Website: apple-inc
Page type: customer-info-address
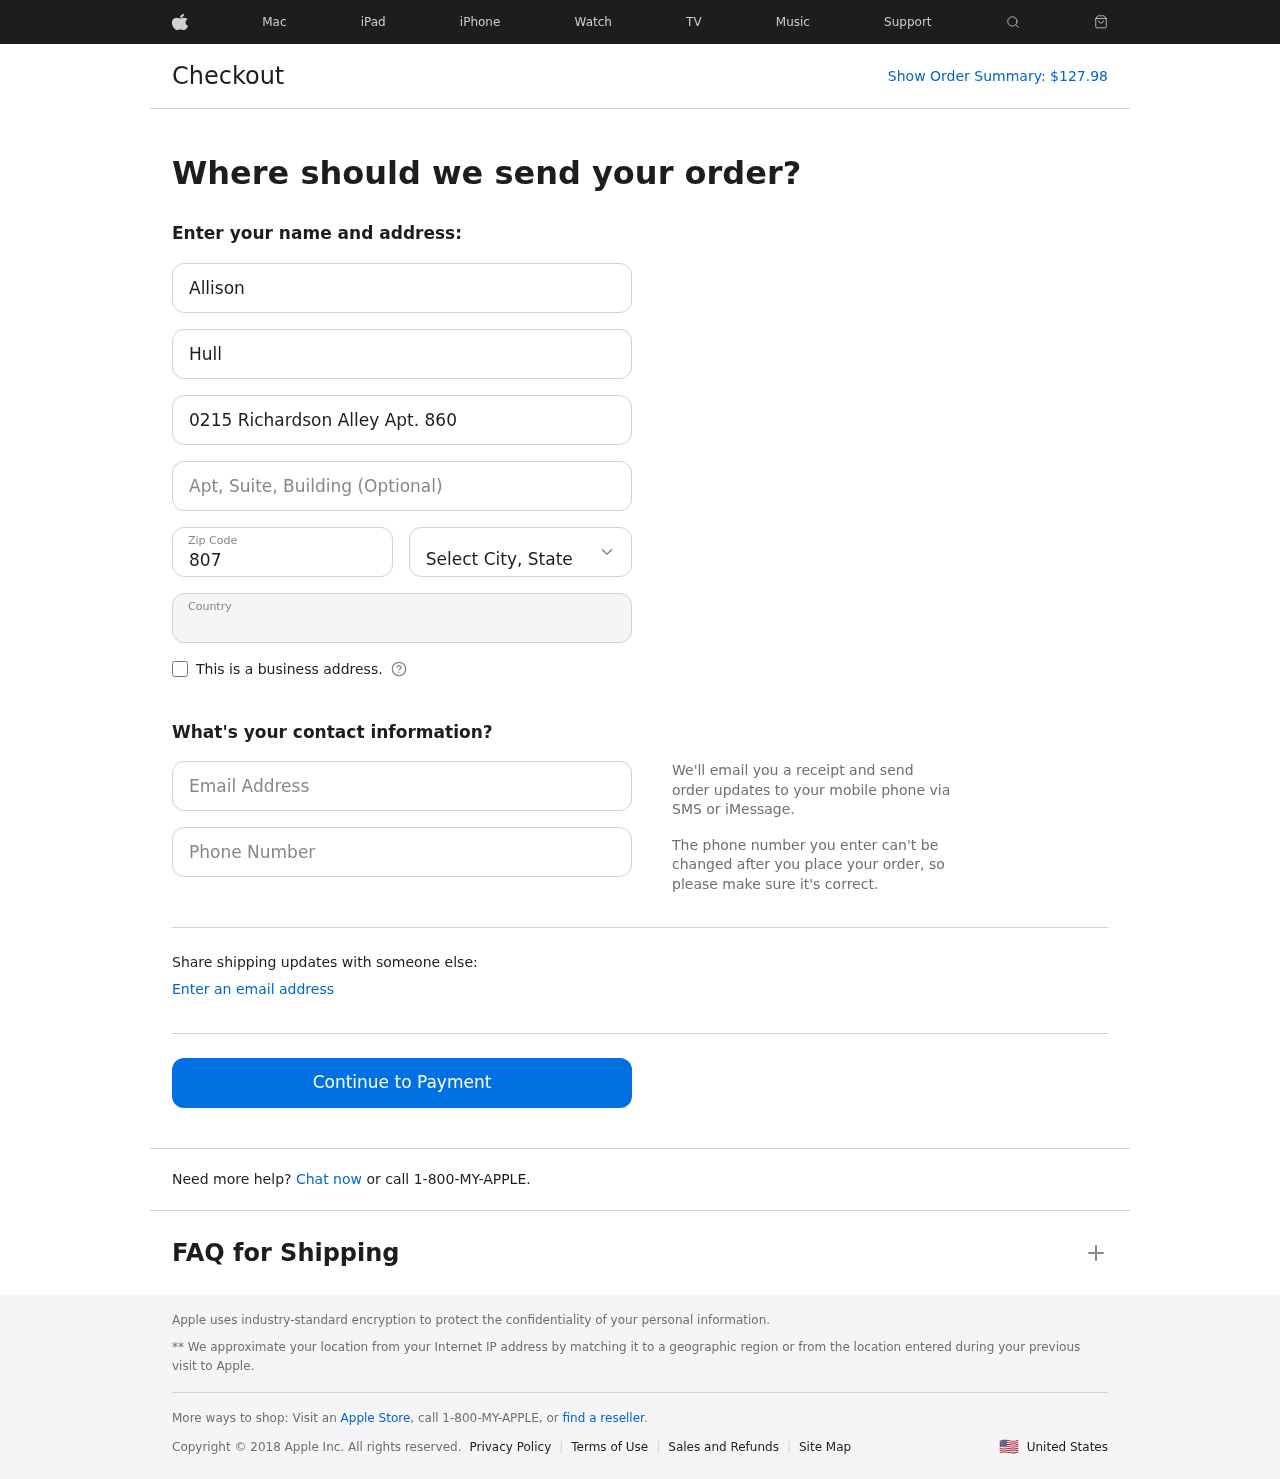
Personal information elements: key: PII_CITY_STATE
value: West Gregory, VA
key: PII_COUNTRY
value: United States
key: PII_EMAIL
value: allison_hull@yahoo.com
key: PII_FIRSTNAME
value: Allison
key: PII_LASTNAME
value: Hull
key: PII_PHONE
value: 2669974562
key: PII_POSTCODE
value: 80722
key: PII_STREET
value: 0215 Richardson Alley Apt. 860
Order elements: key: ORDER_TOTAL
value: $127.98